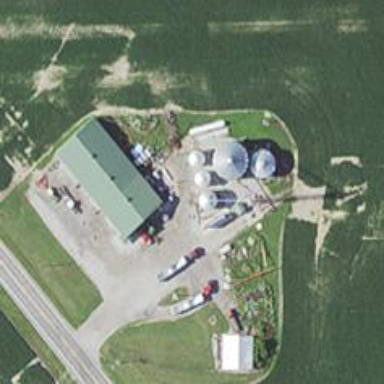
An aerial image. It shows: Silo.